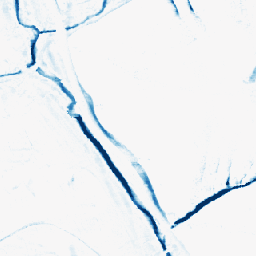
Category: morphological
Decomposition family: morphological_rect
Decomposition parameters: operation: closing
width: 10
height: 5
Upsampling method: nearest
Upsampling parameters: scale: 8
Upsampling scale: 8